Interaction volume radius: 10 \u00c5
Interaction volume height: 15 \u00c5
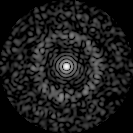
Disorder parameter: 0.8314